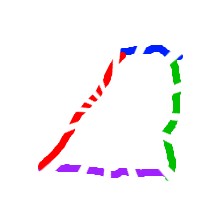
Shape: trapezoid